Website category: university
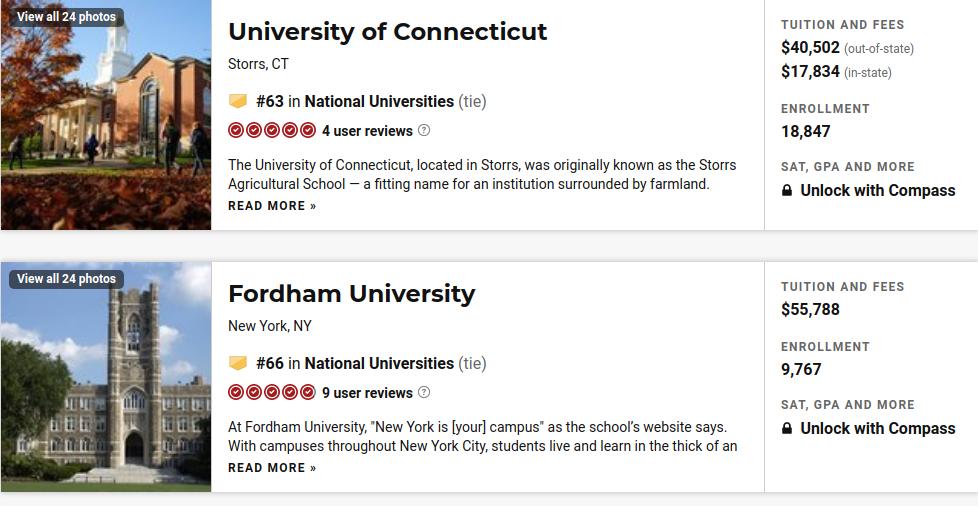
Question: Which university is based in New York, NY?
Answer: Fordham University

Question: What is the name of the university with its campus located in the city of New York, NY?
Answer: Fordham University

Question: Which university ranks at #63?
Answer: University of Connecticut

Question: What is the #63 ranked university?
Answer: University of Connecticut

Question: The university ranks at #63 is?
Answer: University of Connecticut

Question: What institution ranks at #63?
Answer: University of Connecticut

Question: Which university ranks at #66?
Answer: Fordham University

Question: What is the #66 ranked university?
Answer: Fordham University

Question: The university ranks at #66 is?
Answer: Fordham University

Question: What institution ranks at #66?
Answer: Fordham University